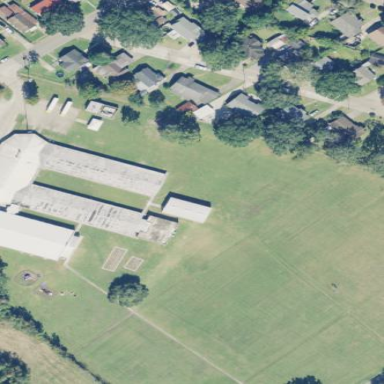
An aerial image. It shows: School building.